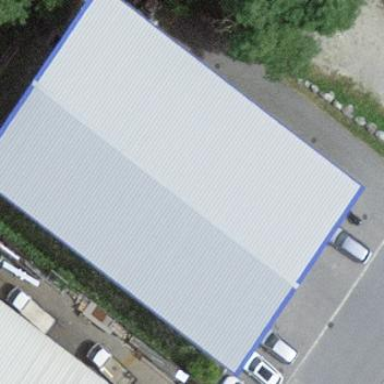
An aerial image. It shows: Industrial building.